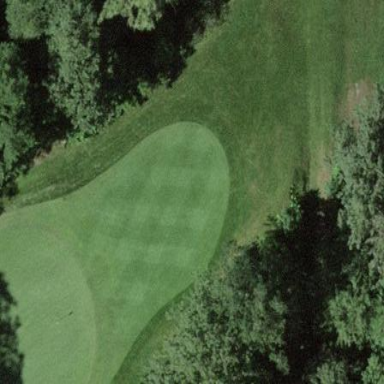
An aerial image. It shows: Golf fairway surrounded by grass.